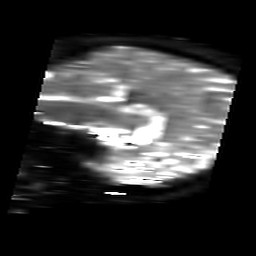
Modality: T2starmap
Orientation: sagittal
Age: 57
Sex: female
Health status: ill